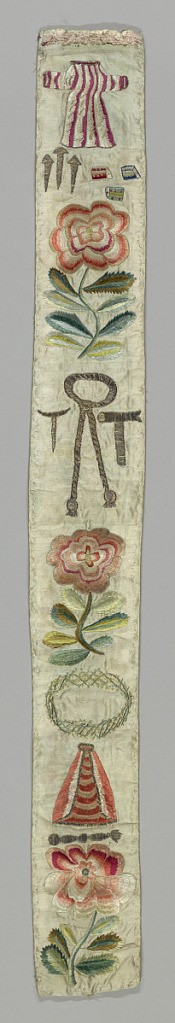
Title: Fragments
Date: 1850–99
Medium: silk, gold Technique: embroidered on satin weave
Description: Pale greyish (originally light green) embroidered in polychrome silks, gold and chenille with symbols of the Passion of our Lord.